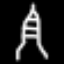
Label: The Eiffel Tower